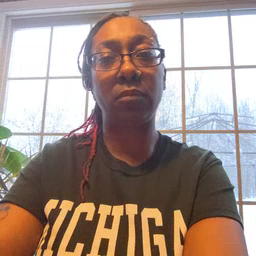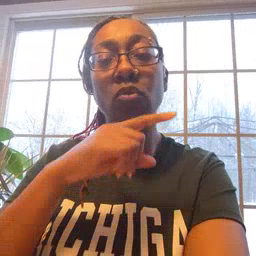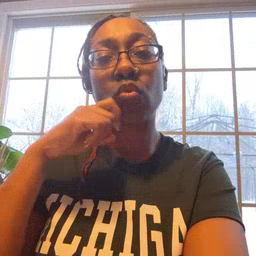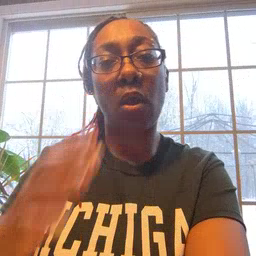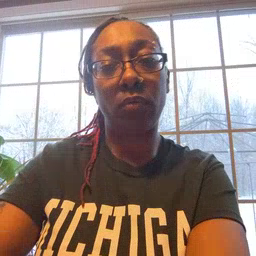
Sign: dryer